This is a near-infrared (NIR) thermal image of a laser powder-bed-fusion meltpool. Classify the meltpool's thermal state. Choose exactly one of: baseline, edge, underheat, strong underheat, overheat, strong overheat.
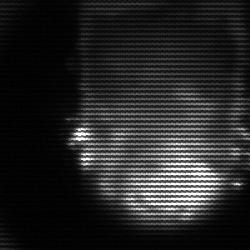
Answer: baseline